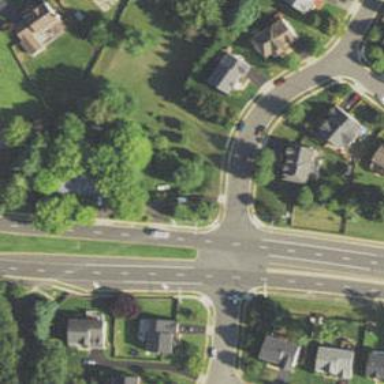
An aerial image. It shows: Unmarked crossing on the road.